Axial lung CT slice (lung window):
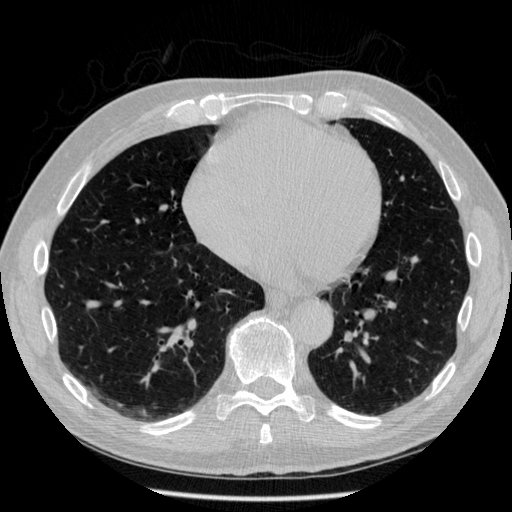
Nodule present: no